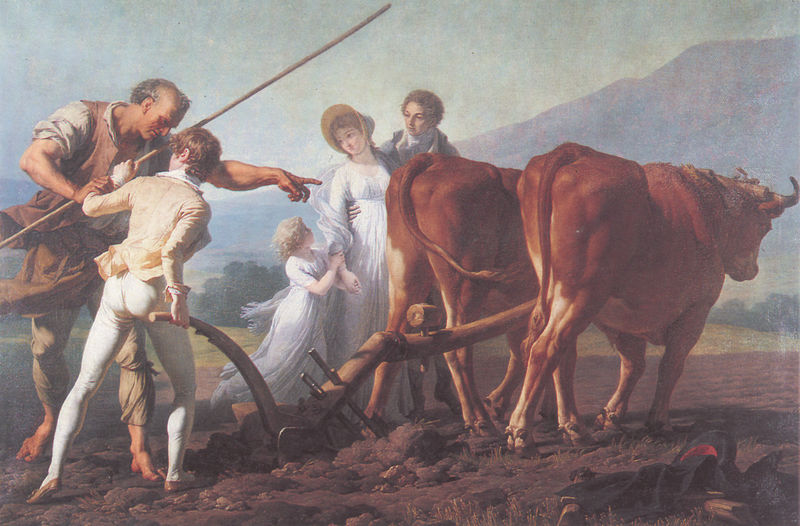
Titel: La lecon de labourage/Agriculture, Landwirtschaft
Künstler: Francois André Vincent
Standort: Bordeaux
Institution: Musée des Beaux-Arts de Bordeaux
Schlagwörter: berg, blau, gemälde, hand, himmel, mann, weiß, frauen, gelb, grün, landschaft, menschen, mädchen, braun, finger, frau, geste, hintergrund, hut, kleid, männer, szene, dame, rot, tiere, gesellschaft, haube, malerei, mode, zylinder, hose, arm, faru, gesicht, kleidung, herr, portrait, erde, feld, felder, horizont, kühe, boden, land, mantel, reich, adel, familie, kind, mutter, paar, vater, locken, arbeit, bauern, kinder, landleben, stock, engel, beine, hintern, zwei, stab, acker, arbeiten, mittag, berge, kuh, rind, ausflug, idylle, spazieren, arbeiter, querformat, zeigefinger, junge, zeigen, bauer, wei, barfuss, rinder, knabe, ideal, geschirr, streit, bürger, peitsche, diagonal, biedermeier, besuch, bürgerlich, ackerbau, landwirtschaft, adlige, hörner, stange, edelmann, gespann, joch, ochsen, ochsengespann, pflug, pflügen, sohn, stecken, bauen, bäuerlich, kain, saat, anfassen, landwirt, furche, klassen, egge, unterweisung, auseinandersetzung, krumen, holzpflug, acjern, feld bestellen, aulis, empirew